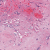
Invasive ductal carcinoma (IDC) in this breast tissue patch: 0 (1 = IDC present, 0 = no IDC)